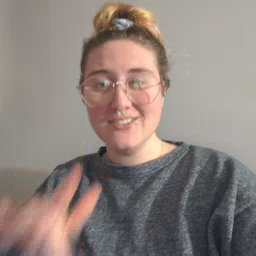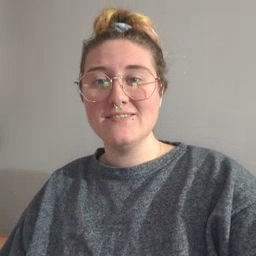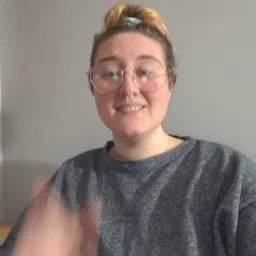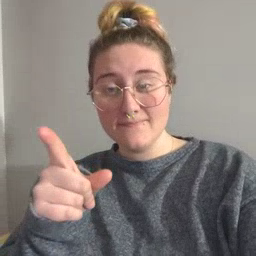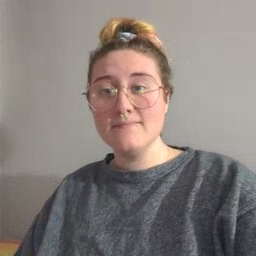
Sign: hesheit